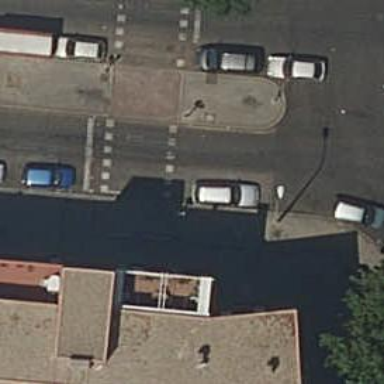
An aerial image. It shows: Zebra crossing with traffic signals. The crossing is marked by traffic lights.